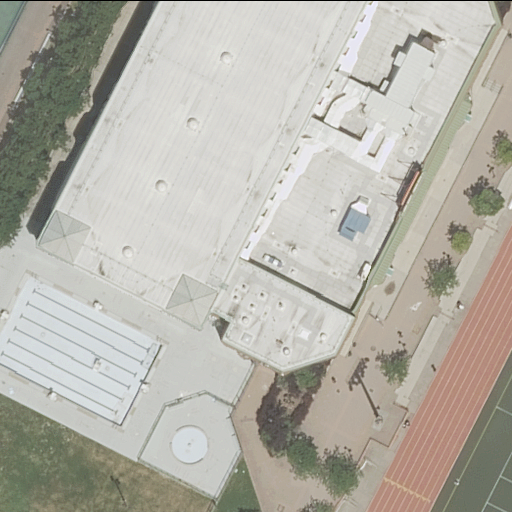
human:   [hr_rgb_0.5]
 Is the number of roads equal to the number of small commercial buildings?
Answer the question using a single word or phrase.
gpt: no

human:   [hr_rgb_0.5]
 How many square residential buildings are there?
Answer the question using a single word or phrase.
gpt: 0

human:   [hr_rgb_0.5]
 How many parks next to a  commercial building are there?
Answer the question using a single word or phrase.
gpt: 0

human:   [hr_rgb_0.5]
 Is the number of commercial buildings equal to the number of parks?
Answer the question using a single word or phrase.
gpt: no

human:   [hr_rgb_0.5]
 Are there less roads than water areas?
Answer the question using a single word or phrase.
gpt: no

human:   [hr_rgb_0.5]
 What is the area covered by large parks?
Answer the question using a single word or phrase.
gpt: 5308m2

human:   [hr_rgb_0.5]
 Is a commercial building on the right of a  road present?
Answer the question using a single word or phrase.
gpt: no

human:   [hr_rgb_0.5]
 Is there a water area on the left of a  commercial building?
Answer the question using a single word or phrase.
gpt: no

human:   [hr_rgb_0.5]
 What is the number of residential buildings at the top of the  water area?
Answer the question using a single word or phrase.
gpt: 0

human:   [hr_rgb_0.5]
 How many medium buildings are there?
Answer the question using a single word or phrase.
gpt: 0

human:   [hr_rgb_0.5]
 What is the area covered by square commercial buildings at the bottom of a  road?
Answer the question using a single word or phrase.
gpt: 0m2

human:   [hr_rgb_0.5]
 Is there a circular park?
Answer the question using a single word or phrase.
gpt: no

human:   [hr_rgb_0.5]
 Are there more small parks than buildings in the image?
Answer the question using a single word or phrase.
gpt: no

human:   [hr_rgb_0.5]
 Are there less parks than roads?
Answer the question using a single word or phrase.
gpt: yes

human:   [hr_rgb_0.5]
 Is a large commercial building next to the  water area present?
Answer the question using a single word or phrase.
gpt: no

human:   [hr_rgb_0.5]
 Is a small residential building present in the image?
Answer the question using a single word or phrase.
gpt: no

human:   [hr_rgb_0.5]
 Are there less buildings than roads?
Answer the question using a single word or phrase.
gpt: yes

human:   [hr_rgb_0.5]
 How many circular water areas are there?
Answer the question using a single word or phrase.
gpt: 0

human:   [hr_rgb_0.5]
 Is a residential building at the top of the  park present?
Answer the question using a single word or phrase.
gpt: yes

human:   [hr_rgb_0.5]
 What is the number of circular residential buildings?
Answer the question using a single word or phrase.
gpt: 0

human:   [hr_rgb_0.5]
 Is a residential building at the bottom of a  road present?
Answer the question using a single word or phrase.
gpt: no

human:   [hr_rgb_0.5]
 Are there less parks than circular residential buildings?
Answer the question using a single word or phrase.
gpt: no

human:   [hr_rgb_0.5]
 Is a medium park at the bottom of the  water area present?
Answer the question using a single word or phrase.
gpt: no

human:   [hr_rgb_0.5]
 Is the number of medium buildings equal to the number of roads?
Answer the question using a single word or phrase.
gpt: no

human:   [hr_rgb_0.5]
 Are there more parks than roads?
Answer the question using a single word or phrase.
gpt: no

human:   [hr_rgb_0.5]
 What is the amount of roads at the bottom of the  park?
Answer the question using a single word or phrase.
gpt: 0

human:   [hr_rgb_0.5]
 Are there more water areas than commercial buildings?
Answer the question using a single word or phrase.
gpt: yes

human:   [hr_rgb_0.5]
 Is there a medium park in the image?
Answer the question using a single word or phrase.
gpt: no

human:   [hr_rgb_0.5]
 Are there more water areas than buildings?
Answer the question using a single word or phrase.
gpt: no

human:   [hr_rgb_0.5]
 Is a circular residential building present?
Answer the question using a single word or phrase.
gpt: no

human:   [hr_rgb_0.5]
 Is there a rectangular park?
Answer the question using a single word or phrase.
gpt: yes

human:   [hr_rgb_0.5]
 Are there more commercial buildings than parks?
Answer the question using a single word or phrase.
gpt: no

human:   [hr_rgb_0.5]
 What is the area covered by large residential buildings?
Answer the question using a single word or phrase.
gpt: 4728m2

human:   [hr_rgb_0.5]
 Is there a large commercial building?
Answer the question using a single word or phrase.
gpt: no

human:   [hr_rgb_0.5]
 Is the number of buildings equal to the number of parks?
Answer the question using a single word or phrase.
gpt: yes

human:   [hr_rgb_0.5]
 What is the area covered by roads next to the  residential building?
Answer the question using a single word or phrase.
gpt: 0m2